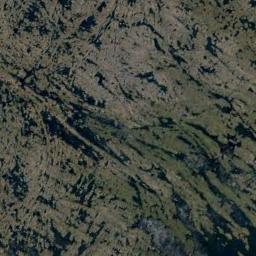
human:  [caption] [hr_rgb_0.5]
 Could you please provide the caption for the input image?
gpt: The blue lake in a wetland is covered by large swaths of dense vegetation .

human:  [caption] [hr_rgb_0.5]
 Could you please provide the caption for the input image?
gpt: The wetland consists of bare land, Dry plants and water .

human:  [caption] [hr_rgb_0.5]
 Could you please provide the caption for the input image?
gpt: Beside this wetland is a blue ocean .

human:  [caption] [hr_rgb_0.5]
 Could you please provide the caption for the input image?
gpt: Many waters of different sizes are surrounded by wetlands .

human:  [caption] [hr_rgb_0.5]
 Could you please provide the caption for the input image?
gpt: There are many water areas of different sizes on the wetland .